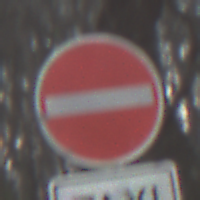
Verkehrszeichen: VerbotDerEinfahrt
Zusatzzeichen unten: BesondereFahrzeugeUndTransportgueter1
Umgebung: Outdoor, Nature
Tageszeit: SunriseSunset
Wetter: Clear
Licht: Natural
Jahreszeit: Winter
Kontrast: LowContrast